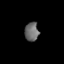
Tissue: lung
Cell type: Others
Senescence score: 0.2256
Nuclear area (px): 259
Mean DAPI intensity: 105.278